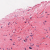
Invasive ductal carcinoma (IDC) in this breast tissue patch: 0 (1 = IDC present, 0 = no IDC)